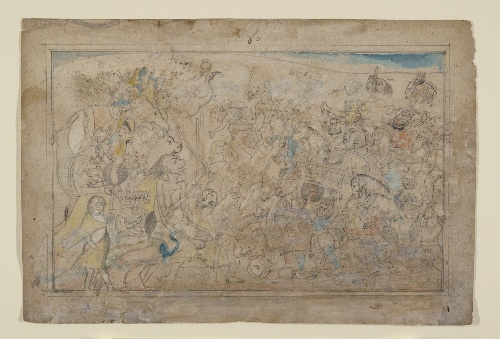
Date: ca. 1780
Object type: Painting
Classification: Paintings
Medium: Ink, wash, and translucent watercolor on paper
Culture: India (Himachal Pradesh, Guler)
Dimensions: Image (sight): 7 5/8 x 11 3/8 in. (19.4 x 28.9 cm)
Department: Asian Art
Credit line: Gift of Subhash Kapoor, in memory of his parents, Smt Shashi Kanta and Shree Parshotam Ram Kapoor, 2008
Accession year: 2008
Repository: Metropolitan Museum of Art, New York, NY
Tags: Birds|Battles|Elephants|Horses|Demons|Goddess|Durga